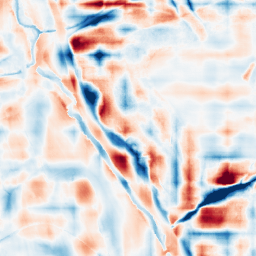
Category: wavelet
Decomposition family: wavelet_reverse_biorthogonal
Decomposition parameters: wavelet: rbio4.4
level: 5
Upsampling method: quartic
Upsampling parameters: scale: 8
Upsampling scale: 8